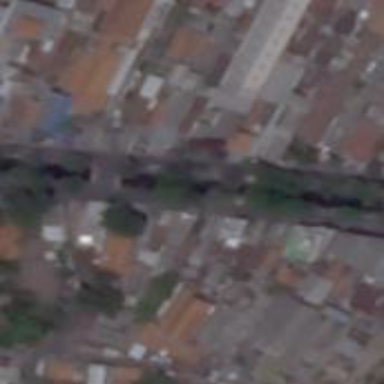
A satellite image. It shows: Residential road.